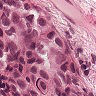
Metastatic tissue present: no